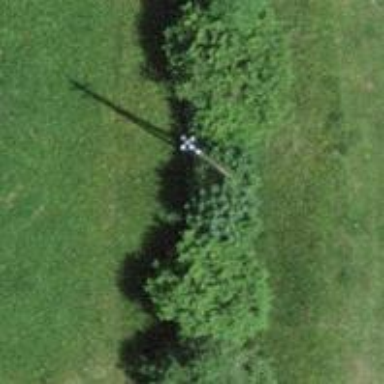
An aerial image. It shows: Power pole.